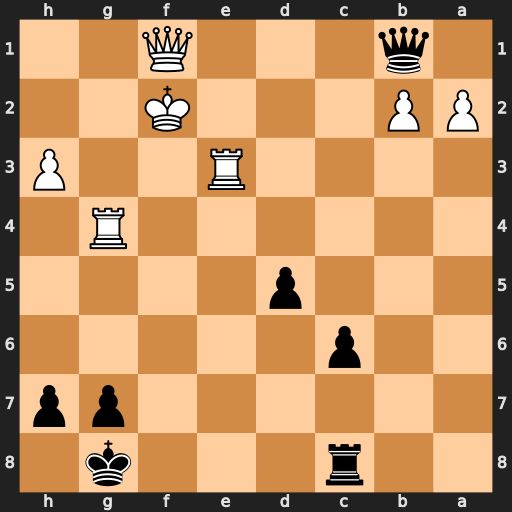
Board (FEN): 2r3k1/6pp/2p5/3p4/6R1/4R2P/PP3K2/1q3Q2
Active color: b
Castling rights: -
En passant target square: -
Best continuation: Rf8+ Rf3 Rxf3+ Kxf3 Qxf1+